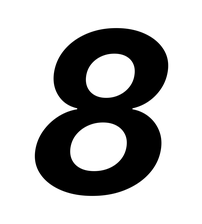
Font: Inter-Italic_Bold_Italic